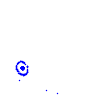
Particle: pion